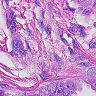
Metastatic tissue present: yes